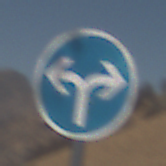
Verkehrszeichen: VorgeschriebeneFahrtrichtungRechtsOderLinks
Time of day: Midday
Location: Outdoor (Nature)
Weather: Clear
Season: NotSpecified
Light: Natural